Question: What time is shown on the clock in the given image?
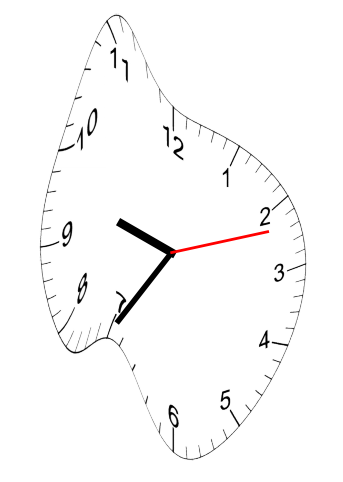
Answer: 09:35:12